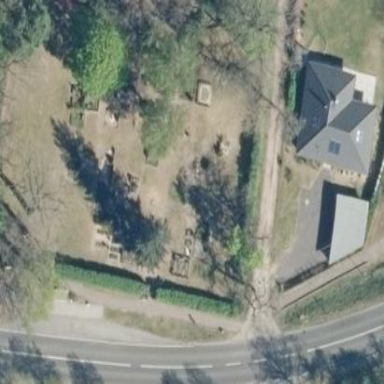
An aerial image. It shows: Graveyard.